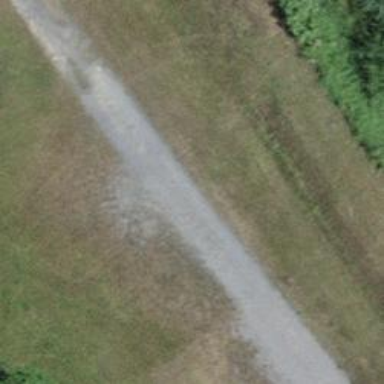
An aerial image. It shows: Track with grade 2 tracktype.